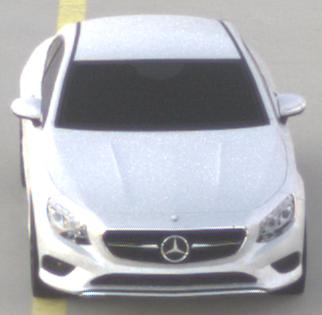
Make: Mercedes-Benz
Model: S 400 Coupé
Detailed model: S-Class (217) Coupé
Model produced from: 2015/10
Model produced until: 2017/09
Doors: 2
Color: white
Road condition: dry road
Daytime: sunrise or sunset
Contrast: low contrast